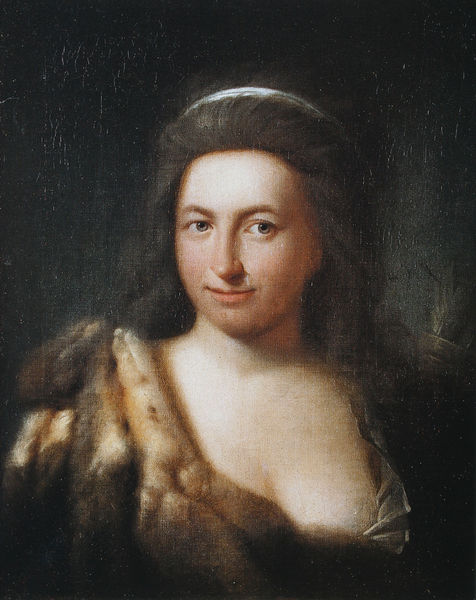
Titel: Bildnis Apollonia Pfaff als Diana
Künstler: Johann Caspar Schneider
Standort: Mainz
Institution: Landesmuseum
Schlagwörter: blau, dunkel, feder, gemälde, haut, kopf, nackt, schatten, ausschnitt, blume, braun, brust, busen, frau, grau, haar, hell, hintergrund, kleid, licht, mund, nase, schwarz, stirn, weiss, blick, dame, rot, tuch, beige, malerei, jung, augen, band, barock, blass, bluse, gesicht, hermelin, lang, pelz, spitze, bildnis, hals, portrait, porträt, auge, haare, mantel, reich, adel, lichtpunkte, pflanze, brünett, dekollete, dekolletee, dekoltee, frontal, haarreif, lippen, rosa, schulter, rund, fell, lächeln, brüste, wangen, haarband, schmal, glanz, lciht, junge frau, erotisch, transparent, decolleté, geschlossen, kelid, lachen, bruan, nerz, fuchs, pelzmantel, dunke, halbprofil, hitnergrund, reif, königin, weich, mona lisa, porträit, köcher, pfeil, decoltee, reifen, brustansatz, entblößung, derb, knollnase, mung, verrutscht, langes haar, felljacke, lächelt, becircen, haarreifen, freizügigkeit, fuchsfell, lebendigkeit, peels, braunes haar, frau pelz, decolletier